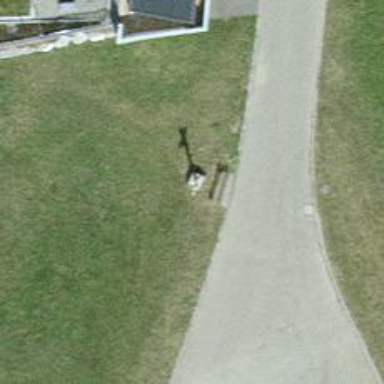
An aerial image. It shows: Historic wayside cross.